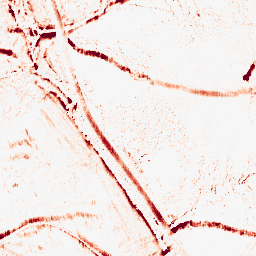
Category: morphological
Decomposition family: morphological_ellipse
Decomposition parameters: operation: opening
width: 10
height: 5
Upsampling method: edge_directed
Upsampling parameters: scale: 4
Upsampling scale: 4